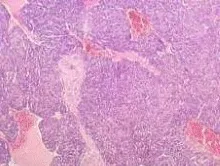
Low power view (x100) prominent thin walled blood vessels with proliferation of tumor cells around it along with variable proportion of smooth muscle.
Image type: pathology (h&e)